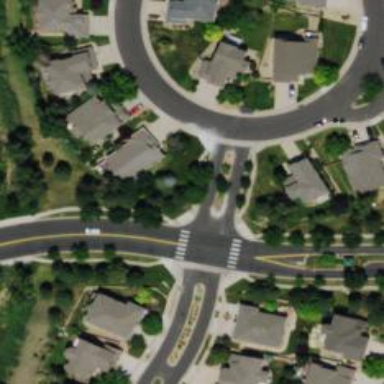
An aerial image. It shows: Marked crossing on the road.